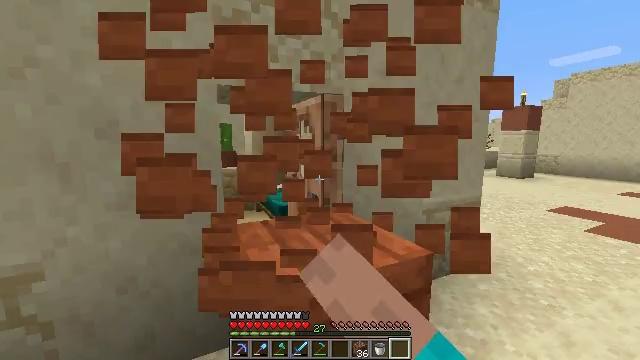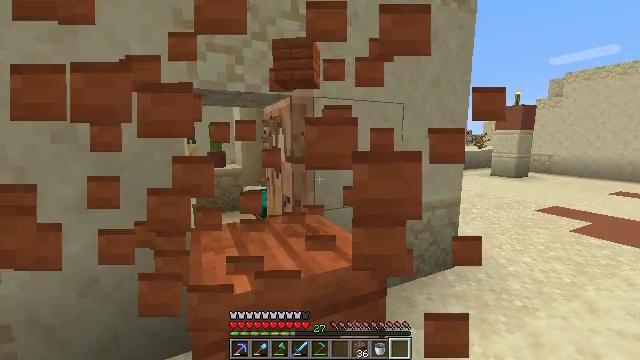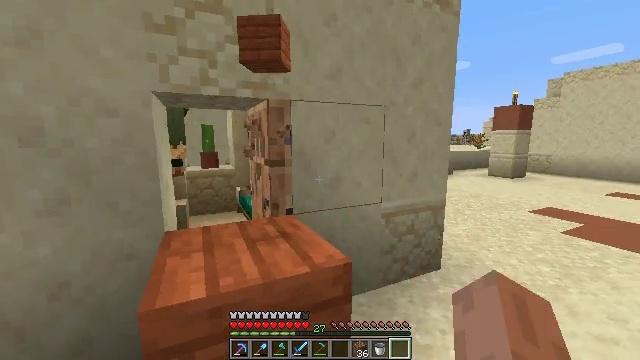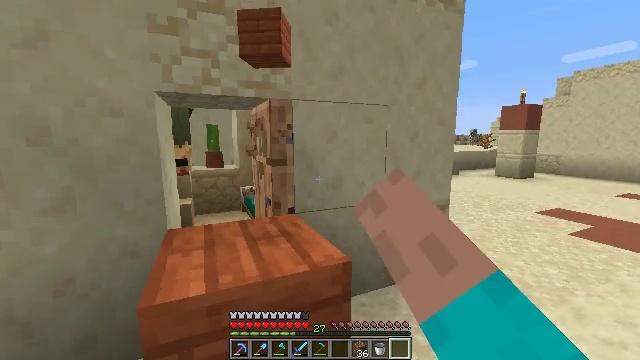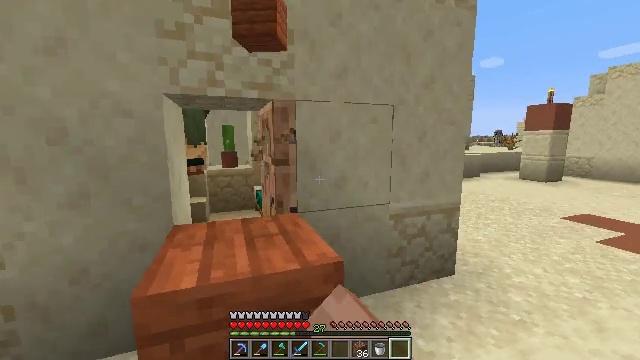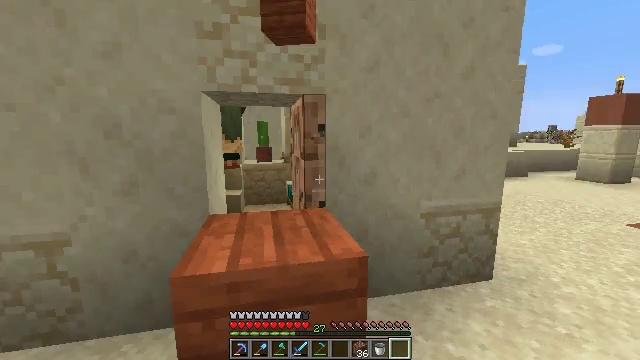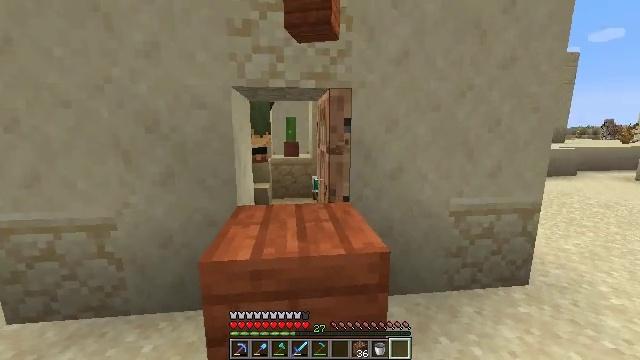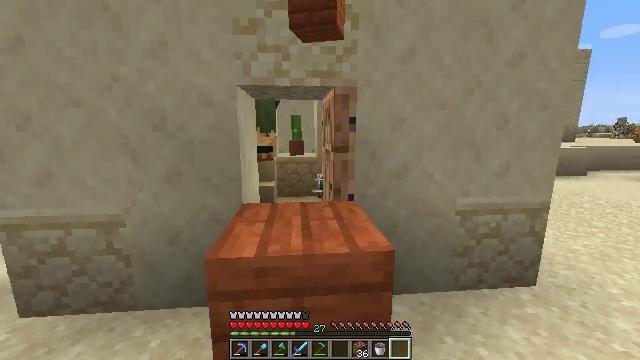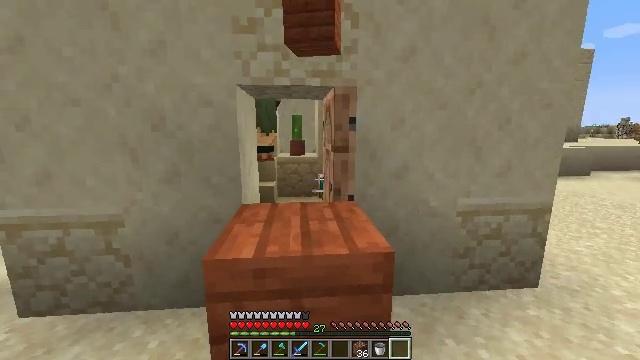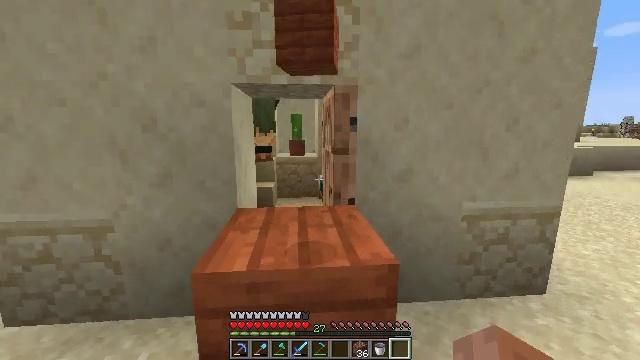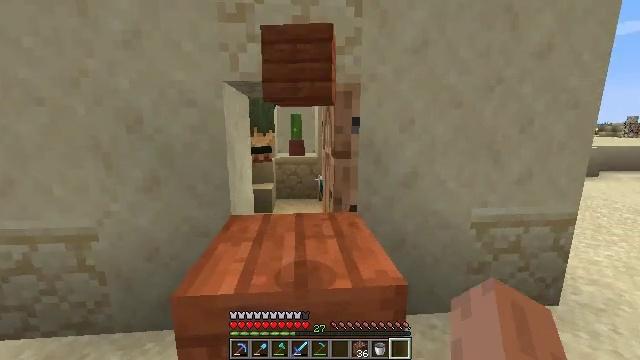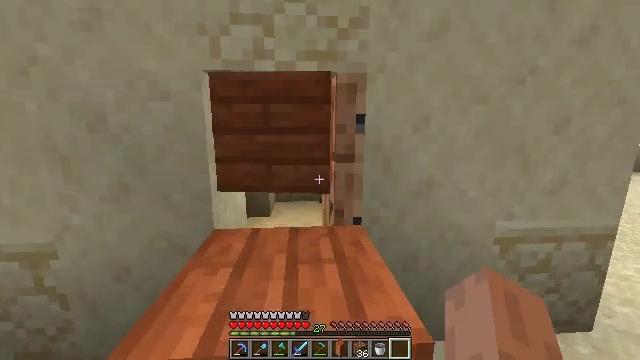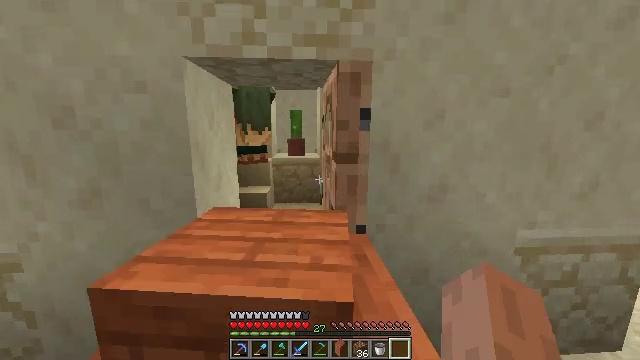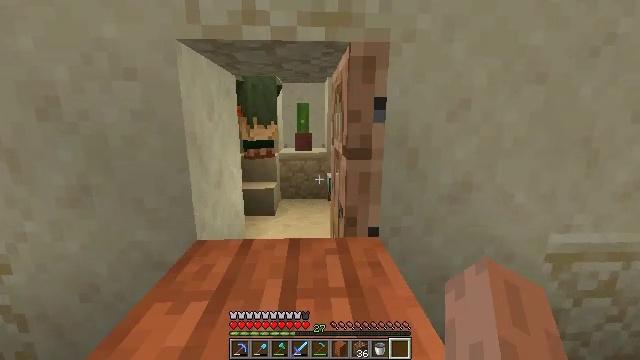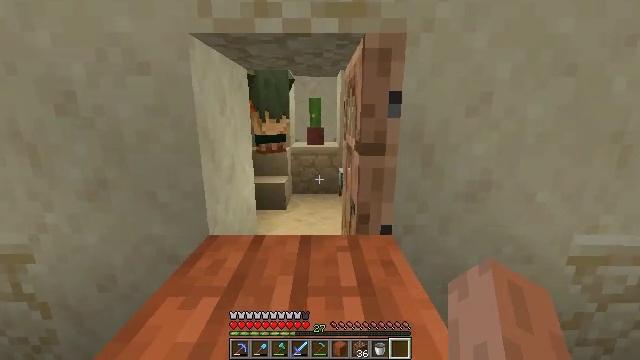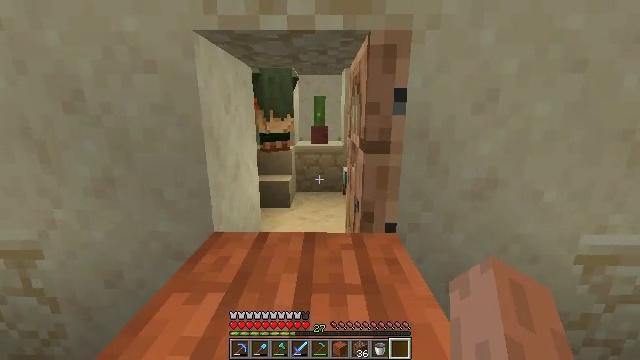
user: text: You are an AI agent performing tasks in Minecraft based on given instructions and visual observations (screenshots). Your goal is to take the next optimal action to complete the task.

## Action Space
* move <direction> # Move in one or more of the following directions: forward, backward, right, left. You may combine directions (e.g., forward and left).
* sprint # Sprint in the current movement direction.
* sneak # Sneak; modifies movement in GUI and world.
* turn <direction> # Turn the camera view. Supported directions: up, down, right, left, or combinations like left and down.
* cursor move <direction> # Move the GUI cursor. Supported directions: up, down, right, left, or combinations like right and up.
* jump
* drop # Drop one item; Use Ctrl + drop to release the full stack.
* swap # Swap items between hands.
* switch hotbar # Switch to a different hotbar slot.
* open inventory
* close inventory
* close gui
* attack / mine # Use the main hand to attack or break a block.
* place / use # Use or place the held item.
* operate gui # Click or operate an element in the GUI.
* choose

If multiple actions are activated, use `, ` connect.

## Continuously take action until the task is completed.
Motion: motion action
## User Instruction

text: Mine the potted cactus.
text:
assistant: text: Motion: move right, attack / mine
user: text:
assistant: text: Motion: move right, attack / mine
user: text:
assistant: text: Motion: turn left, attack / mine
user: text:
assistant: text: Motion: turn left, attack / mine
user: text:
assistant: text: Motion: turn left
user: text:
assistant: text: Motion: turn left and down
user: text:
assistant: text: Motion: turn left
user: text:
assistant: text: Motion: move forward
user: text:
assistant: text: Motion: move forward
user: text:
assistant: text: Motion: move forward
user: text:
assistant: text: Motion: move forward
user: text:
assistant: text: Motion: move forward
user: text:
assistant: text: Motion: move forward, turn left and down
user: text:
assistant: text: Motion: move forward, turn left and down
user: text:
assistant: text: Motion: no_op
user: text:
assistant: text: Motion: no_op
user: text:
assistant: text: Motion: no_op
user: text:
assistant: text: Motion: no_op
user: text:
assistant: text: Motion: move left
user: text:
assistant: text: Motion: move left
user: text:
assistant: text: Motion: move left, turn right
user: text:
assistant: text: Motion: no_op
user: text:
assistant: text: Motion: no_op
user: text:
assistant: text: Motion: no_op
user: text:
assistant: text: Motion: no_op
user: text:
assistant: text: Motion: no_op
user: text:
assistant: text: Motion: no_op
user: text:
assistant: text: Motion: no_op
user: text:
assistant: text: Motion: no_op
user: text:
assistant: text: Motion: move right